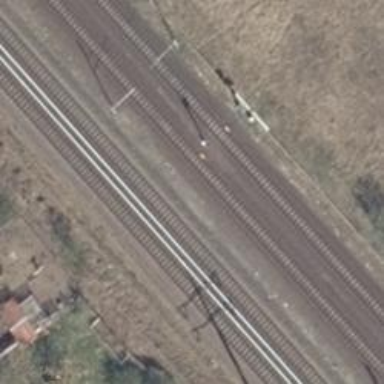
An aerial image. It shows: Railway signal.